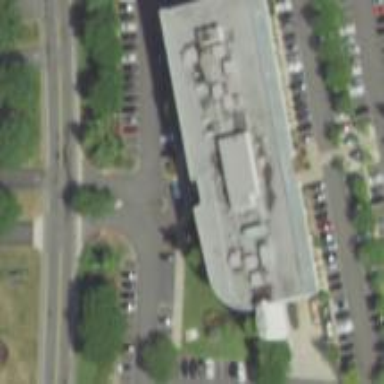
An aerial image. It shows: Commercial building.